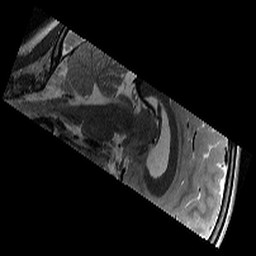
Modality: T2w
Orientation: sagittal
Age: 12
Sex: female
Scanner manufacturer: siemens
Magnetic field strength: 3 T
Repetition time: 9.23 s
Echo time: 0.067 s